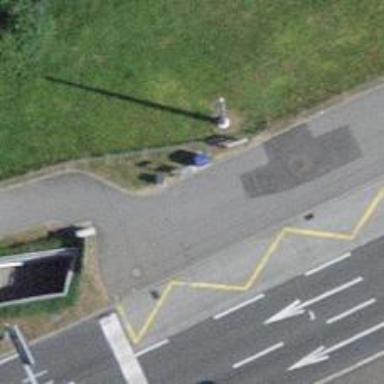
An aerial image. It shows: Platform for public transport is situated by the road.